Question: My software analyses files with data in them. In order to have an accurate idea of the analysis progress, it . The analysis process is executed than the UI thread. The UI thread then handles the events and updates progress bars.
When only one file is analysed at a time, the software works wonderfully, but if multiple files are being analysed at the same time (up to 4 files in 4 different threads), it looks like there are so many "file read events" being handled that the UI events like mouse clicks on buttons, window resize events and window moved events are put at the end of the event queue. The result being that these UI events are only handled much later than when they were raised.
For example : When I press the cancel button at the bottom (picture below). The button.click event is only handled when the progress bars are all the way filled. The buttons don't highlight when I hover above them, I can't resize the window, etc.

My question is : Is there a way I can prioritize events from the UI? Or can I handle the analysis events and update the progress bars in a different thread? How do I keep these buttons responsive in real time?
I know that if I reduce the amount of events being raised I'll achieve what I want, but I want to know if there is another solution.
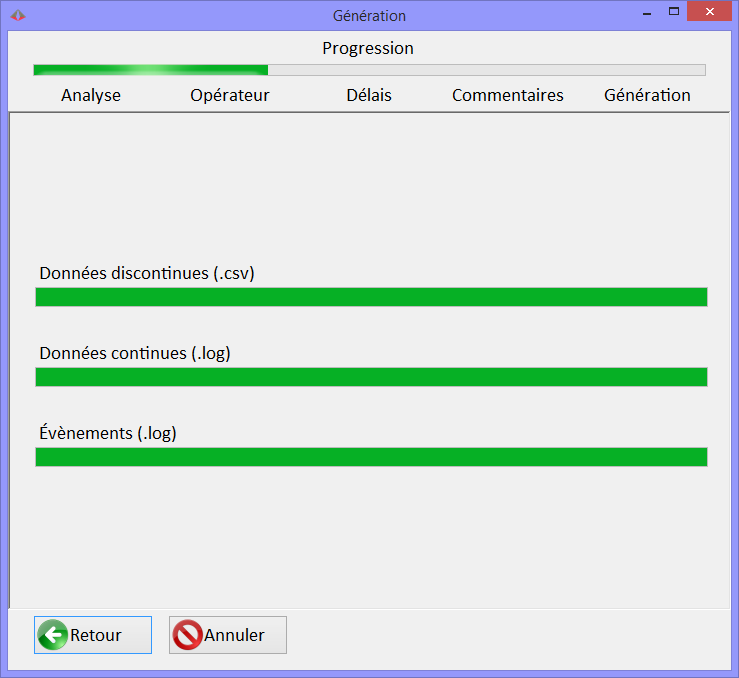
Answer: In cases like this I'd use a different approach: make all your threads update simple counters (internal data, as in Dim Progress1 As Integer) and make the main (UI) thread read the counters on a Timer event (e.g. every 100 ms). That is fast enough for the user and would not "clog" your UI thread. You could use SyncLock when reading/writing those counters to make sure you get consisting data.
Notice that too many UI updates would waste CPU cycles that you could use doing real work!